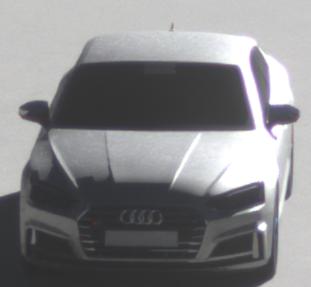
Make: Audi
Model: S5 Sportback
Detailed model: 8T Facelift
Model produced from: 2011
Model produced until: 2016
Doors: 5
Color: white
Road condition: dry road
Daytime: morning or afternoon
Contrast: high contrast